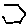
Label: hexagon